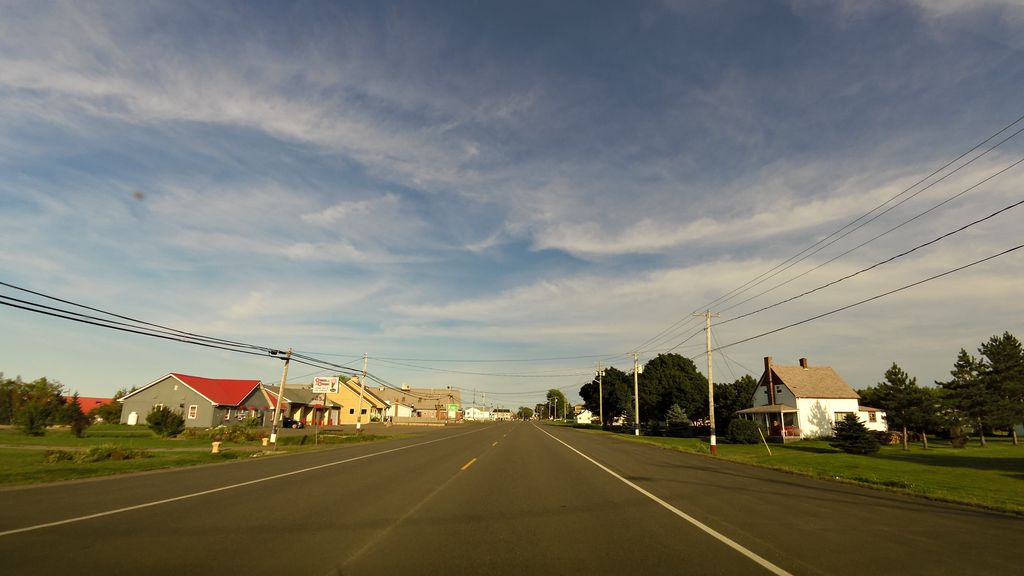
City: charlottetown